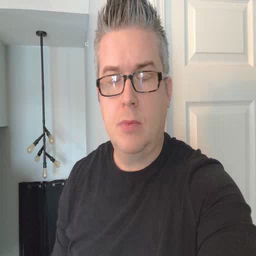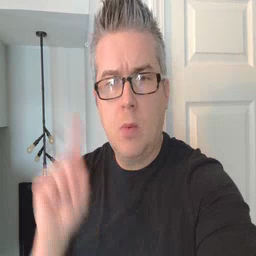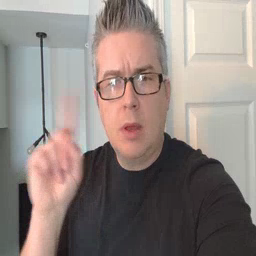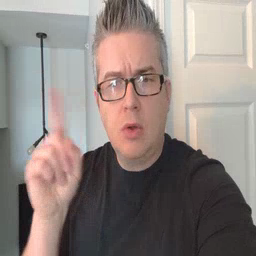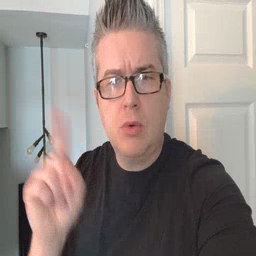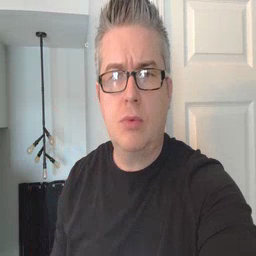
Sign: where